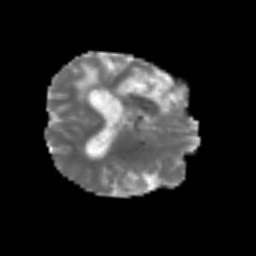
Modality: MD
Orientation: axial
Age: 67
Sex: male
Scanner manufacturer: siemens
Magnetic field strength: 3 T
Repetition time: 3.2 s
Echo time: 0.081 s